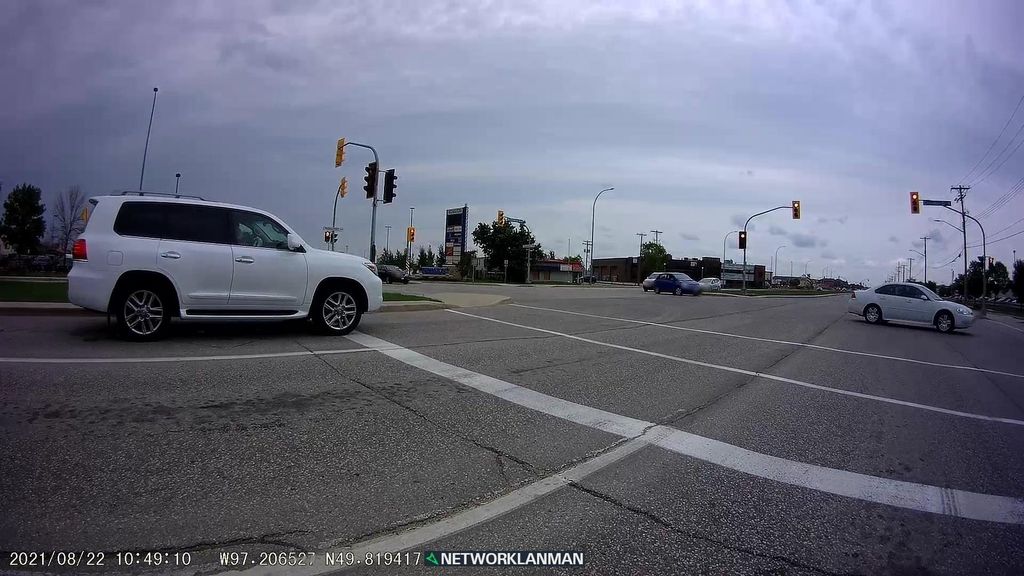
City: winnipeg